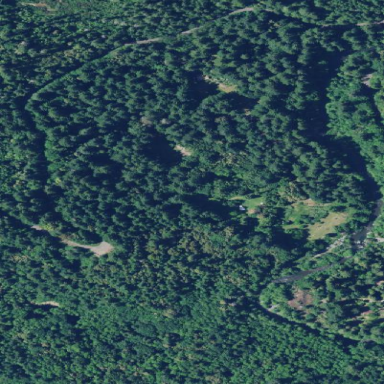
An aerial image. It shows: Forest area.